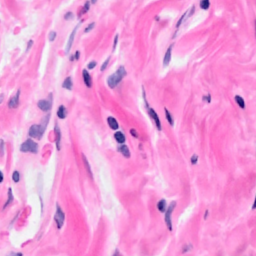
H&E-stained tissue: Breast